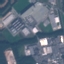
Land use / land cover class: Industrial